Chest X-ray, AP view. Patient: 58 years old, sex M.
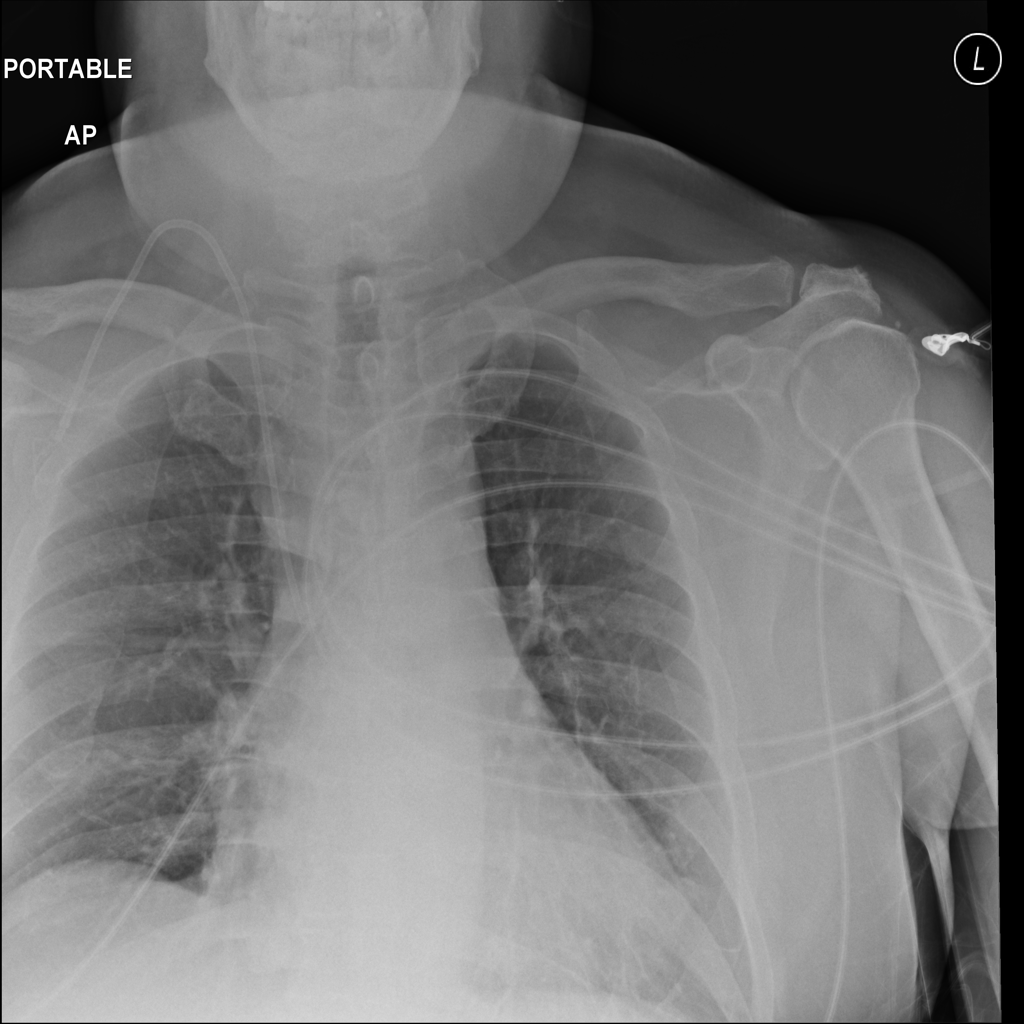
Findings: No Finding